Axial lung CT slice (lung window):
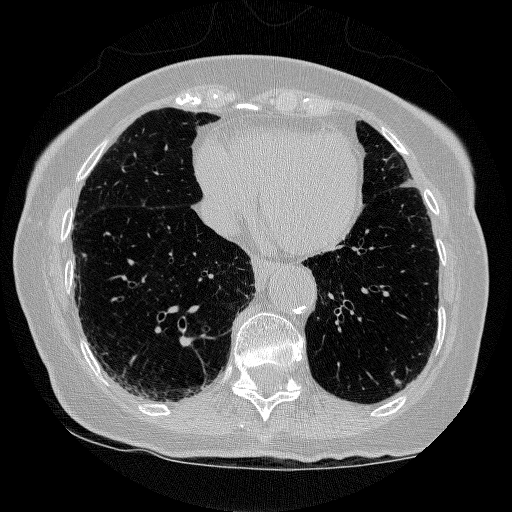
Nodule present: no